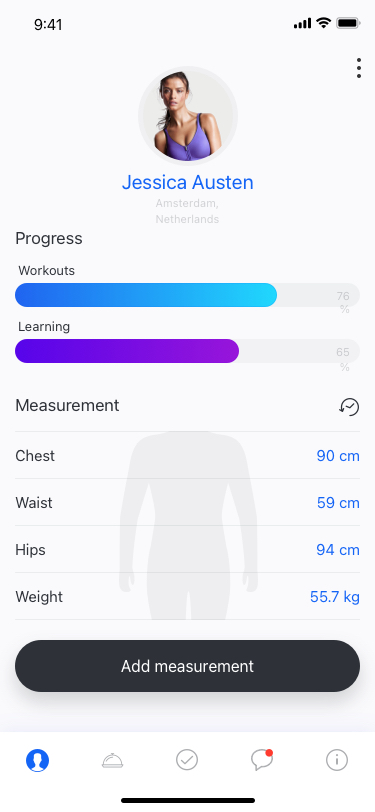
Text in this UI design:
Jessica Austen
Amsterdam, Netherlands
65%
Learning
76%
Workouts
Progress
Measurement
Chest
90 cm
59 cm
Waist
94 cm
Hips
55.7 kg
Weight